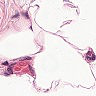
Metastatic tissue present: no